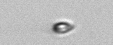
Label: nanoplankton_mix